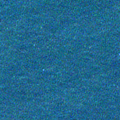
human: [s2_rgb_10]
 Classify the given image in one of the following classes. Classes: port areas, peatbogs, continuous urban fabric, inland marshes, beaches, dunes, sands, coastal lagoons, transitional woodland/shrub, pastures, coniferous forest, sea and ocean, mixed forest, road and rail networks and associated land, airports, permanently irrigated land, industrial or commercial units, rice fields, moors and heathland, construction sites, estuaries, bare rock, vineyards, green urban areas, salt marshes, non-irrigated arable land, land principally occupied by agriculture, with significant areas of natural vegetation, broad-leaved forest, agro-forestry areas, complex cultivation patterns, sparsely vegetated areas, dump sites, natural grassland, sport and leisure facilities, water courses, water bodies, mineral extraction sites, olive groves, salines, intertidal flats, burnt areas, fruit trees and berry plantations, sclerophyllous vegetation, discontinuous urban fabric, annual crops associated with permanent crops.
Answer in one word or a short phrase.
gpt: sea and ocean